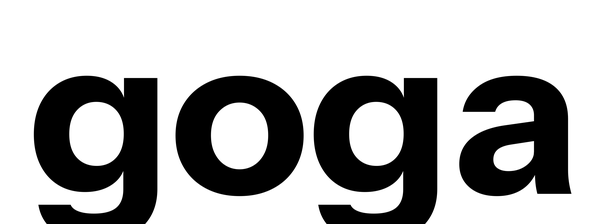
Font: InstrumentSans_Bold